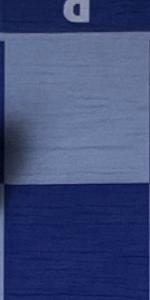
Label: Empty